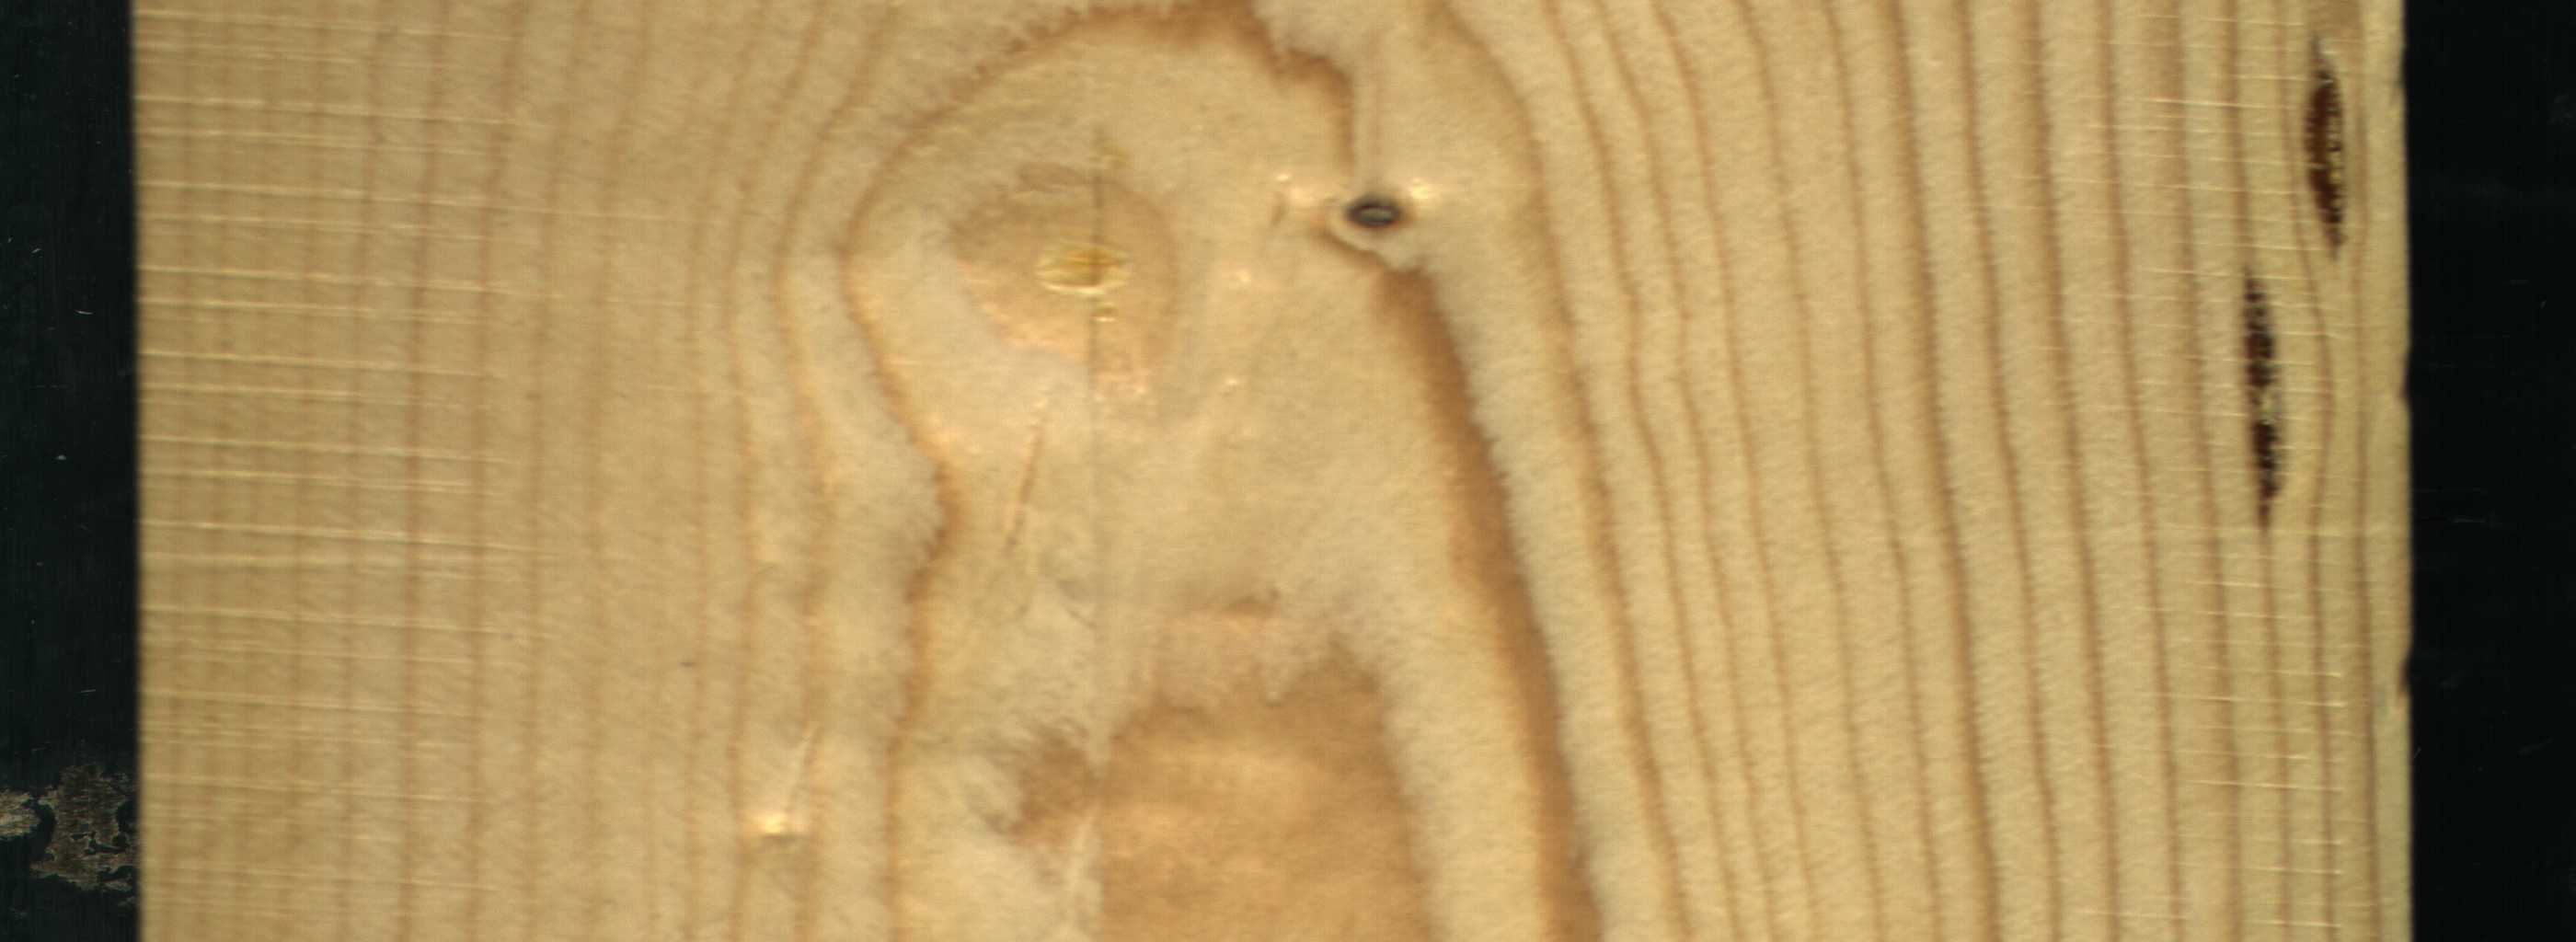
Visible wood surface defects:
resin
resin
Live_Knot